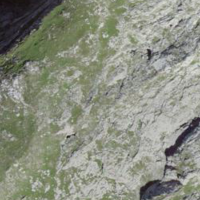
EUNIS habitat code: 48
Species observed at this site:
Bistorta vivipara
Aster alpinus
Leontopodium nivale